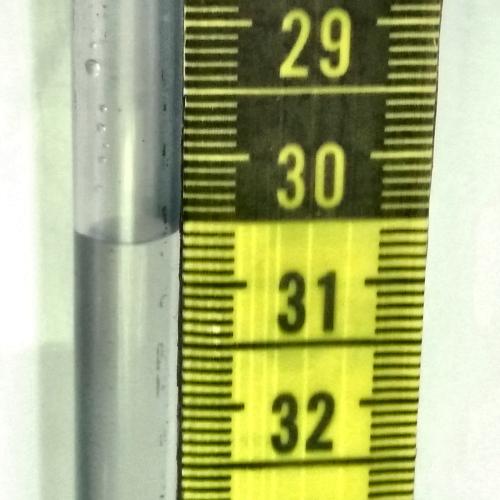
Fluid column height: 30.6 cm